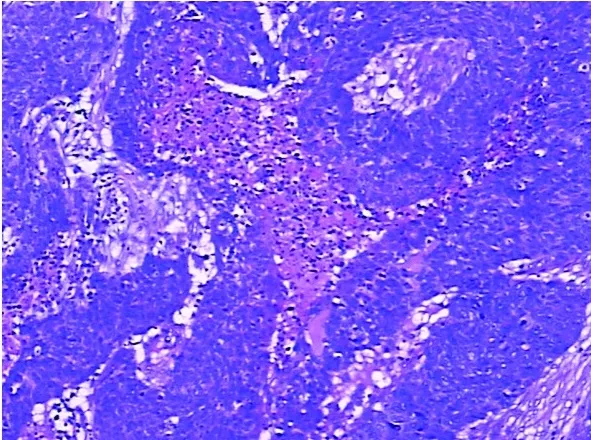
Intraoperative fast pathological sections revealed that the tumor tissues were composed of nidulant, multi-mitotic cells and necrosis, which was reported as a squamous cell carcinoma. (Hematoxylin and eosin staining; magnification, x100).
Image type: pathology (h&e)